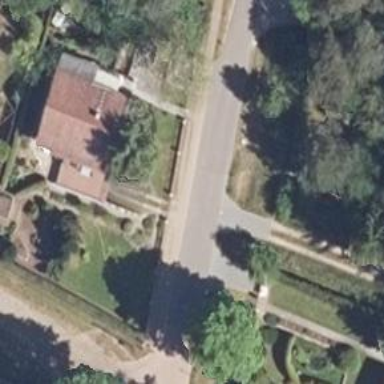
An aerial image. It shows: Residential road with asphalt surface and sidewalk on the left.